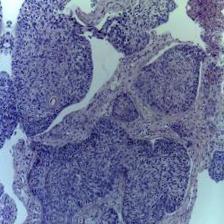
Diagnosis: OSCC